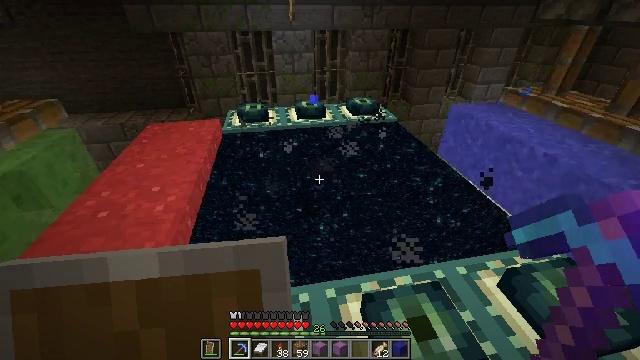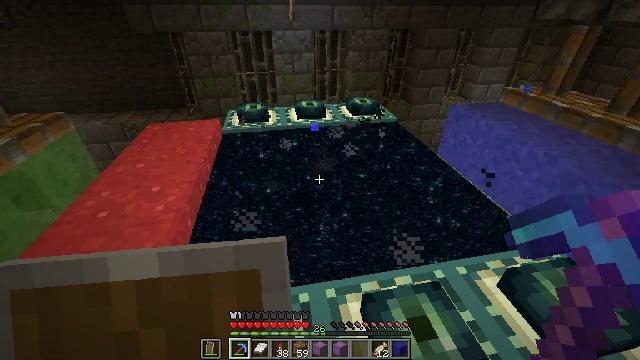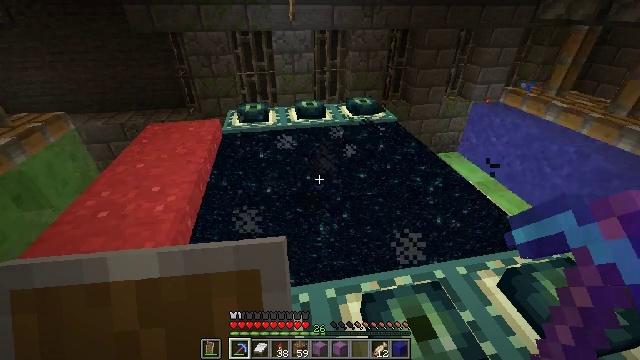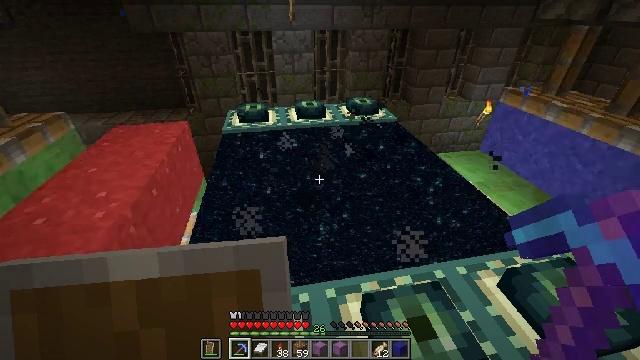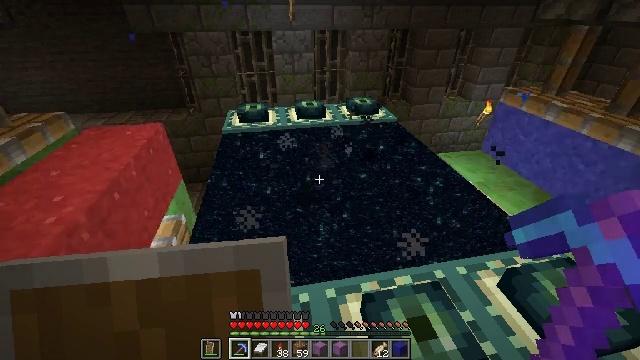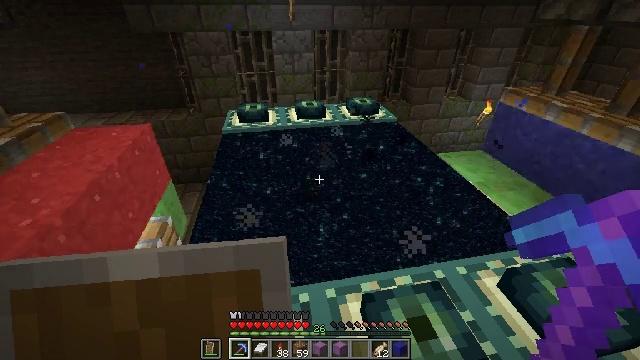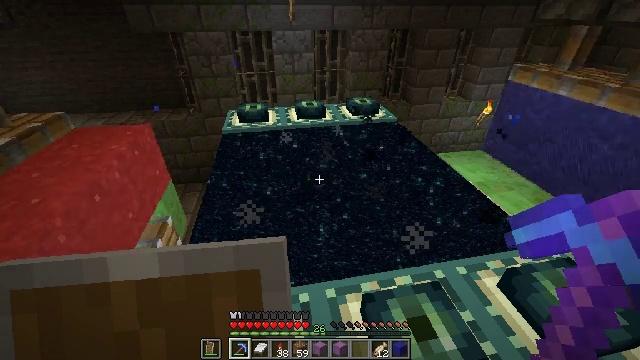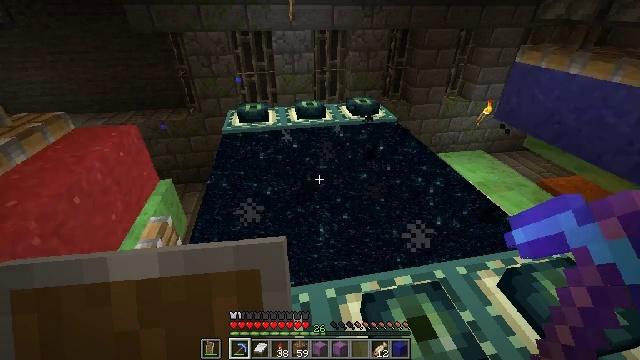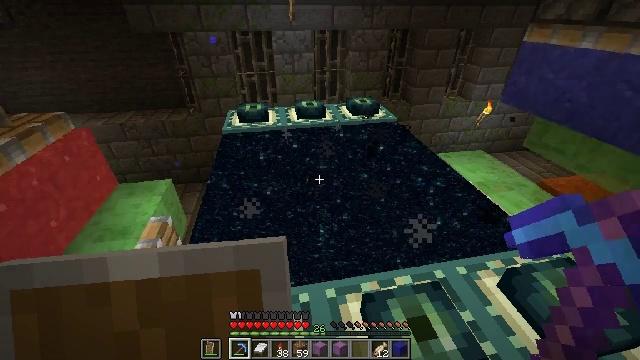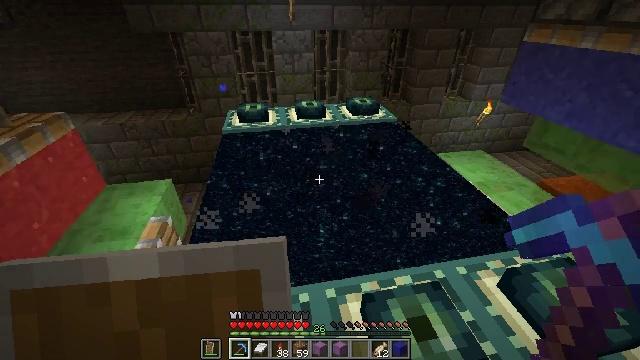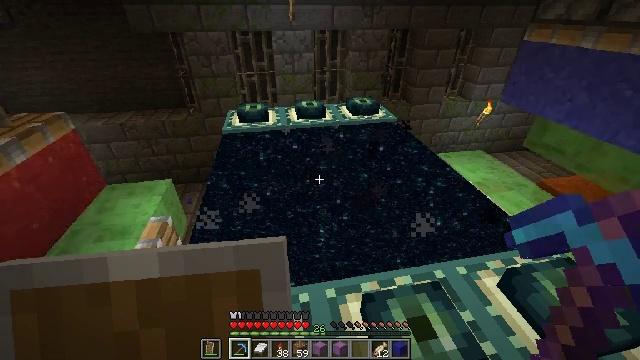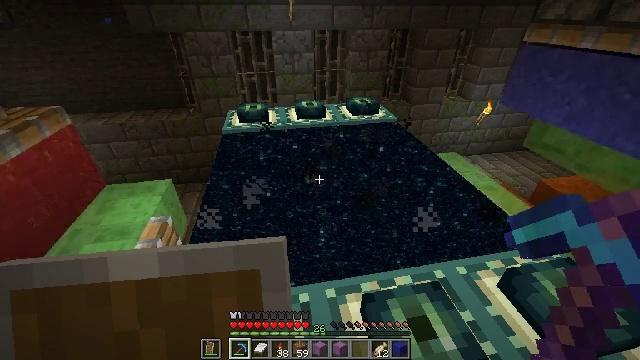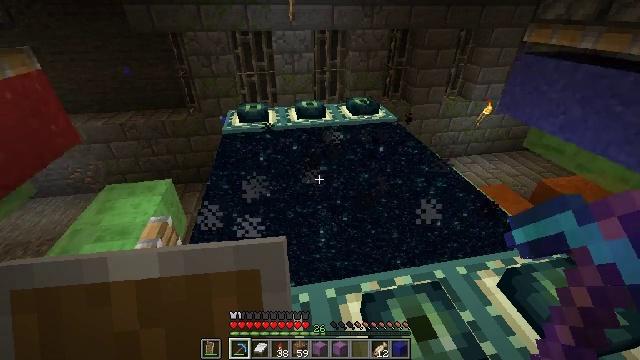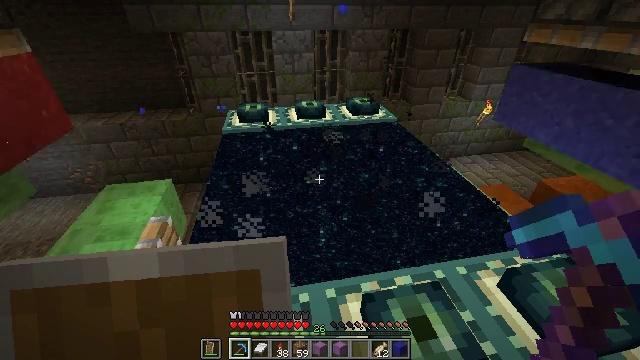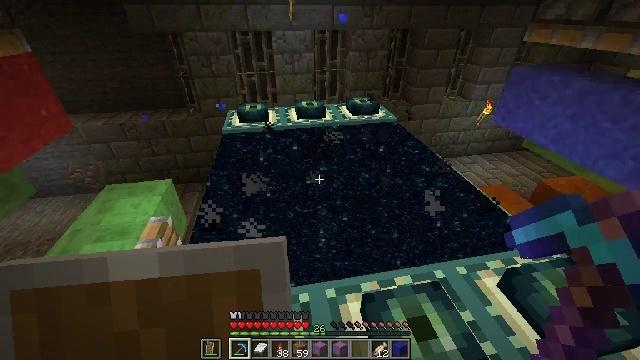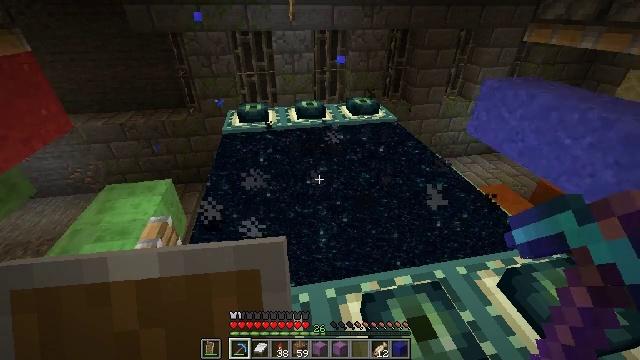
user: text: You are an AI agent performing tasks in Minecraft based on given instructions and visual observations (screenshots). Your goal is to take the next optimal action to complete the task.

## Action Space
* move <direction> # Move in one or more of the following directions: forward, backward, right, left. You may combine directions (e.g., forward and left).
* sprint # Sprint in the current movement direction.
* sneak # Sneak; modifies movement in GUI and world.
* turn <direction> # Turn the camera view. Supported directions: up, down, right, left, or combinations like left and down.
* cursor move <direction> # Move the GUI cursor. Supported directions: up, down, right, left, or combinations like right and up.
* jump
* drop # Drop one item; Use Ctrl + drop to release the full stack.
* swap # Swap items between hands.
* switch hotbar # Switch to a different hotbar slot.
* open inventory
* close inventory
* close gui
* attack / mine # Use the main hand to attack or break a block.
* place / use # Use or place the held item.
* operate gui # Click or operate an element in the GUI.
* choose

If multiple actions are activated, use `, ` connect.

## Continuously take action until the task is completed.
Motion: motion action
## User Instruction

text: Break the blue concrete powder.
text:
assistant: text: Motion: no_op
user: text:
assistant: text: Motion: no_op
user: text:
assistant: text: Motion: no_op
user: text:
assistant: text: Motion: no_op
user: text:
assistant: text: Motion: no_op
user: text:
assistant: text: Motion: no_op
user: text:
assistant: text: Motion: no_op
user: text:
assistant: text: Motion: no_op
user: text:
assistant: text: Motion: no_op
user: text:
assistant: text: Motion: no_op
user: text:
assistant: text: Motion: no_op
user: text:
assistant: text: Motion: no_op
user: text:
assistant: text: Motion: no_op
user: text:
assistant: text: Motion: no_op
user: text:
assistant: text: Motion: no_op
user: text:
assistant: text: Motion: no_op
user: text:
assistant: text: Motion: no_op
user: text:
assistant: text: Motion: no_op
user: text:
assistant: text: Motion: no_op
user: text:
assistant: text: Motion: no_op
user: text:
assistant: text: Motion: no_op
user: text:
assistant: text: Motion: no_op
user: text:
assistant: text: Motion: no_op
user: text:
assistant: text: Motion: no_op
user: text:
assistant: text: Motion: no_op
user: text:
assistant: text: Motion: no_op
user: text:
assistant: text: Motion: no_op
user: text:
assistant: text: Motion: no_op
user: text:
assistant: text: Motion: no_op
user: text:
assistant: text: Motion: no_op